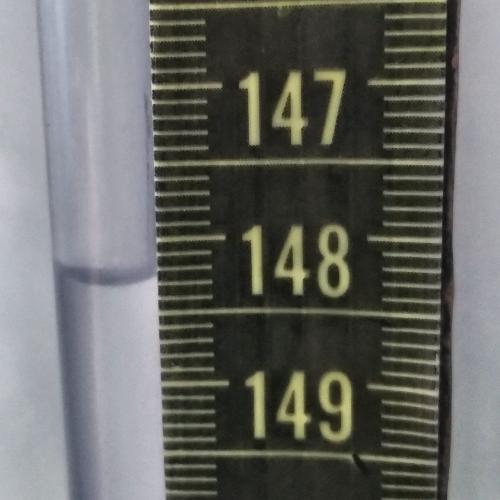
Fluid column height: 148.3 cm